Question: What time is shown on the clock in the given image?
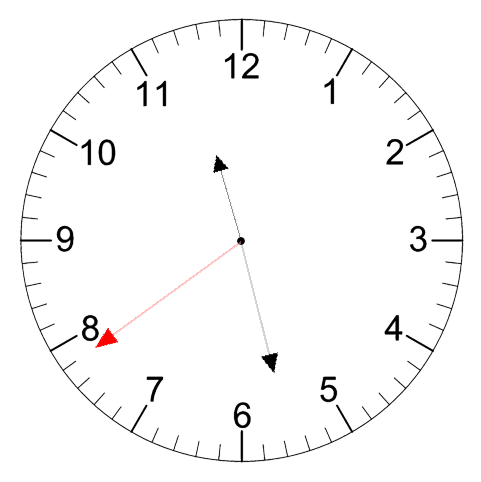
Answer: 11:27:39